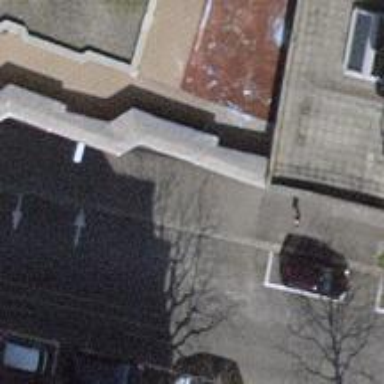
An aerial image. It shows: Parking area.